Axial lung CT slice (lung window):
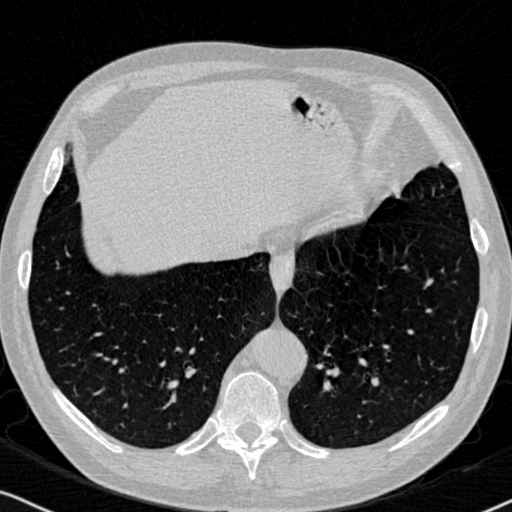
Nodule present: no